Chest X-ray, AP view. Patient: 24 years old, sex F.
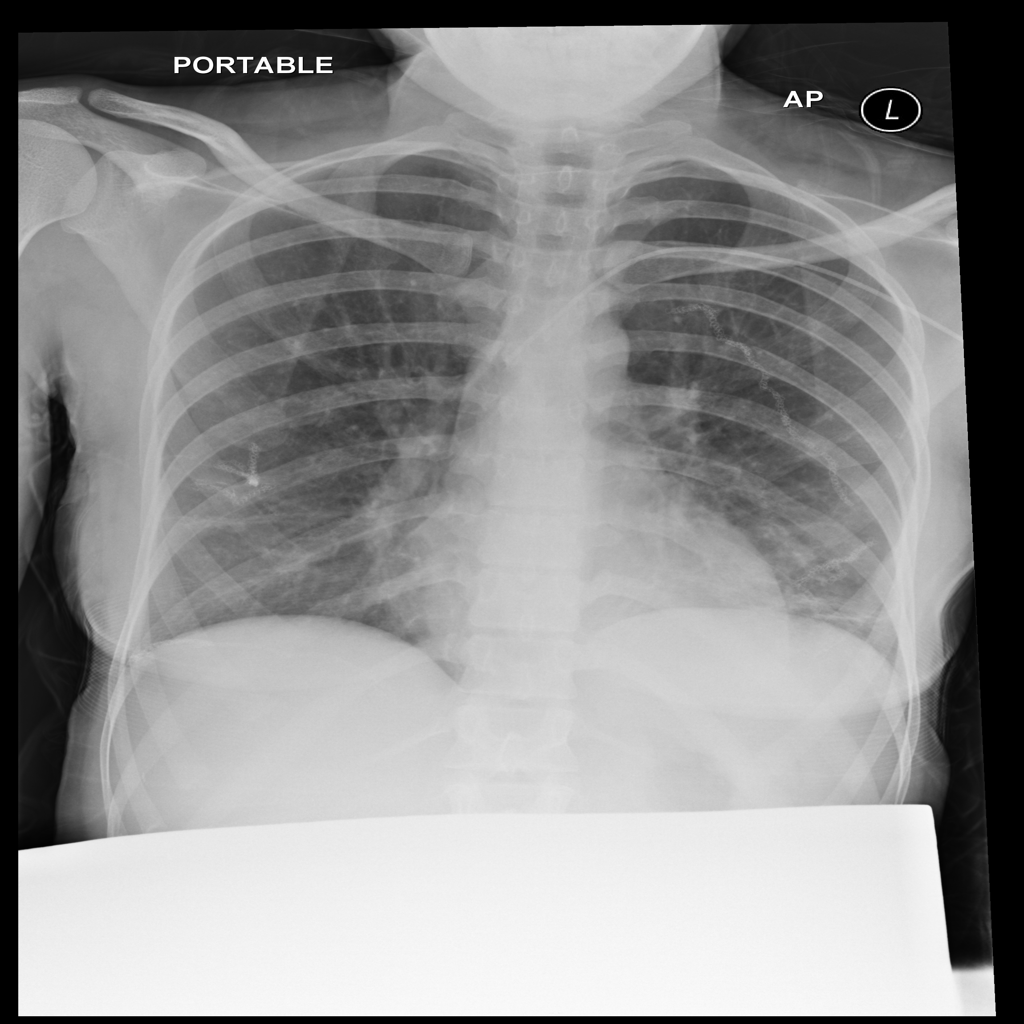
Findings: No Finding